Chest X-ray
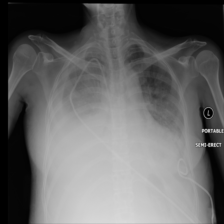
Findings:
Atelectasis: negative
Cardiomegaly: negative
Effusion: positive
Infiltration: positive
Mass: negative
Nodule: negative
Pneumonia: negative
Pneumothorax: negative
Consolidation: negative
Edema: negative
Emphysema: negative
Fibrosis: negative
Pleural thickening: negative
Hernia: negative